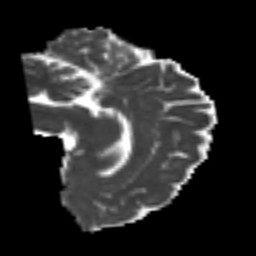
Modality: MD
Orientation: sagittal
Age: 50
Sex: female
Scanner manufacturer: siemens
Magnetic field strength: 3 T
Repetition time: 4.999 s
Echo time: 0.07946 s